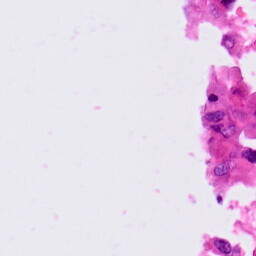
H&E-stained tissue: Lung